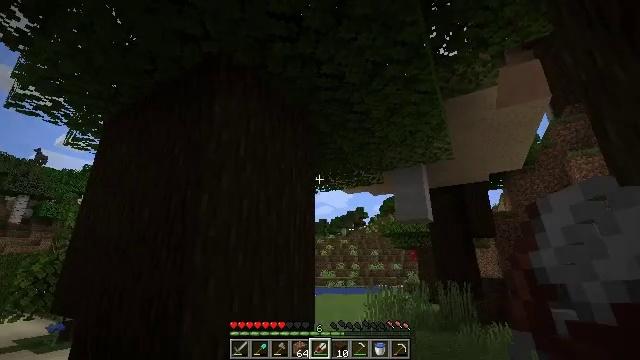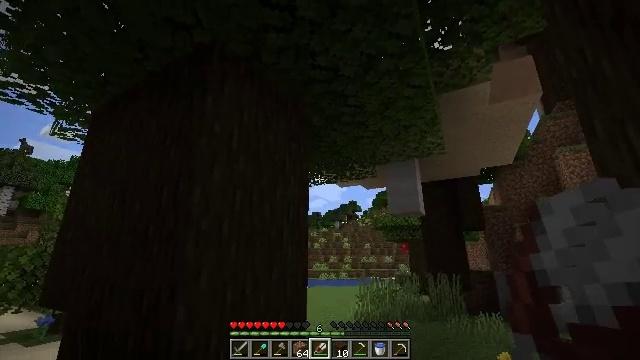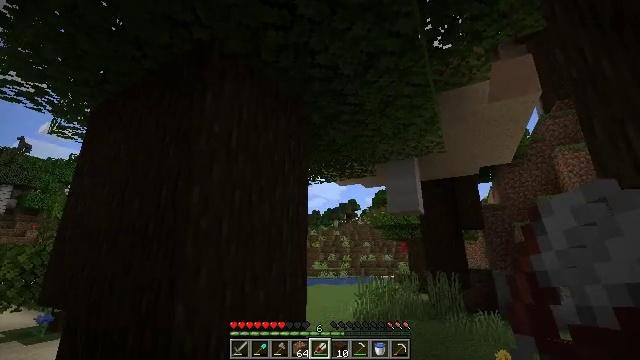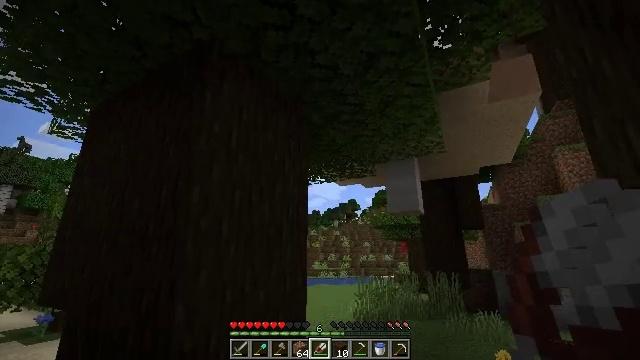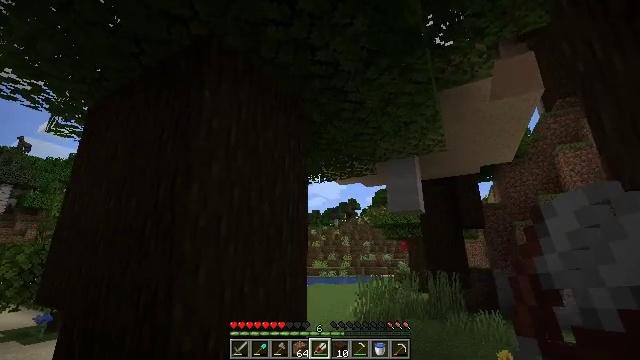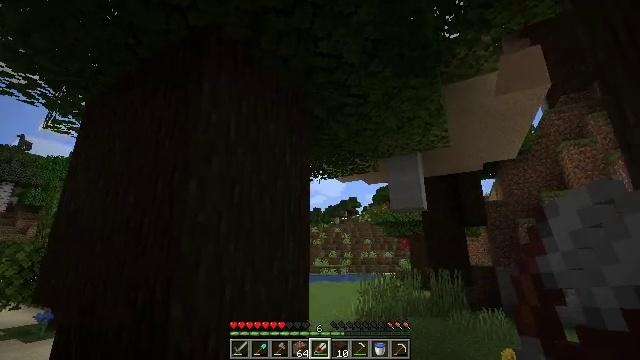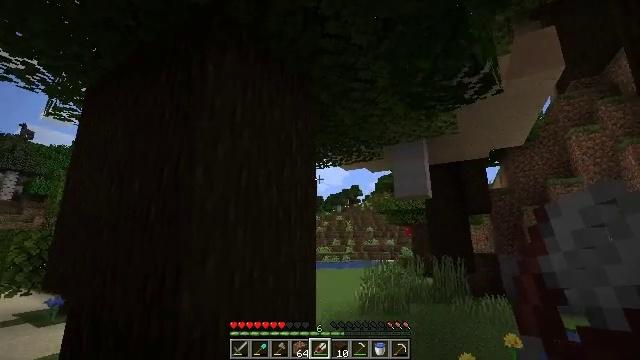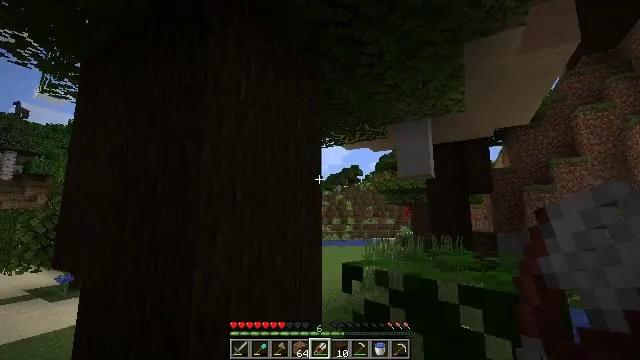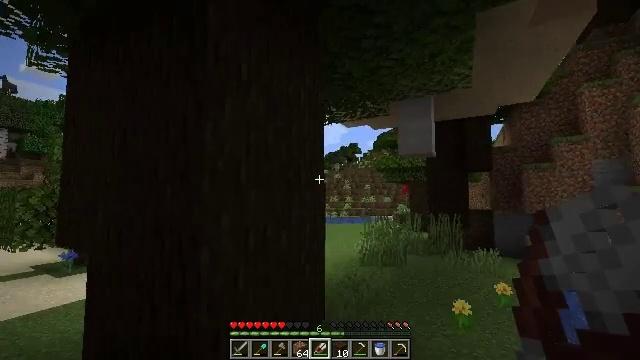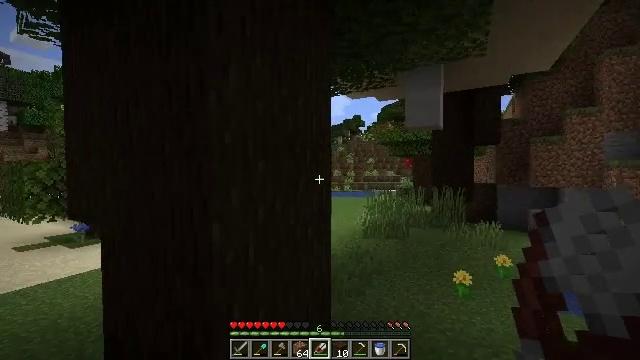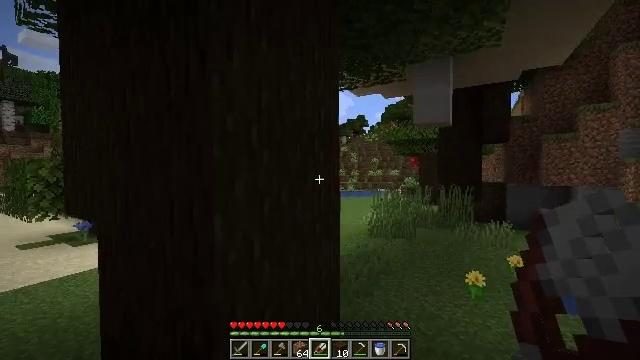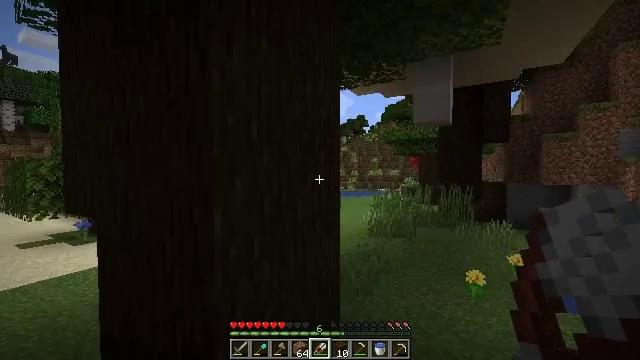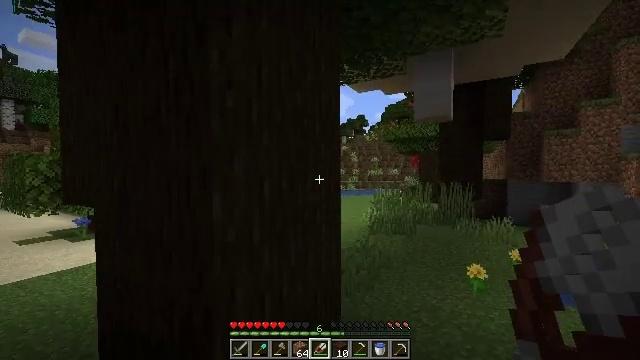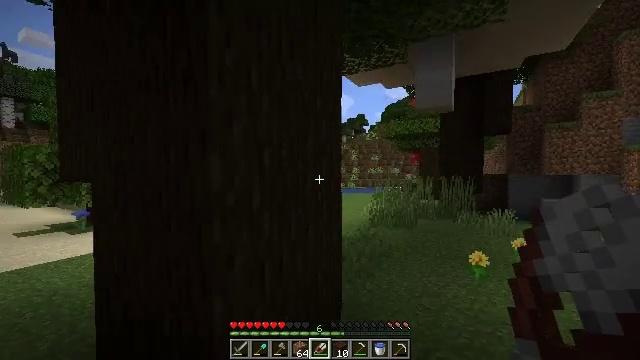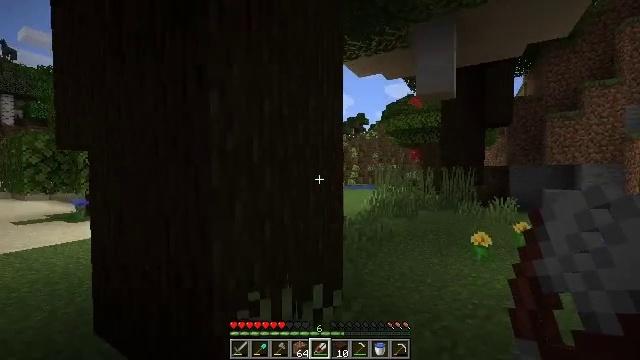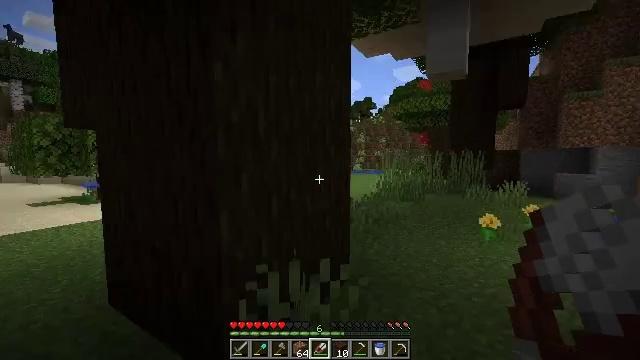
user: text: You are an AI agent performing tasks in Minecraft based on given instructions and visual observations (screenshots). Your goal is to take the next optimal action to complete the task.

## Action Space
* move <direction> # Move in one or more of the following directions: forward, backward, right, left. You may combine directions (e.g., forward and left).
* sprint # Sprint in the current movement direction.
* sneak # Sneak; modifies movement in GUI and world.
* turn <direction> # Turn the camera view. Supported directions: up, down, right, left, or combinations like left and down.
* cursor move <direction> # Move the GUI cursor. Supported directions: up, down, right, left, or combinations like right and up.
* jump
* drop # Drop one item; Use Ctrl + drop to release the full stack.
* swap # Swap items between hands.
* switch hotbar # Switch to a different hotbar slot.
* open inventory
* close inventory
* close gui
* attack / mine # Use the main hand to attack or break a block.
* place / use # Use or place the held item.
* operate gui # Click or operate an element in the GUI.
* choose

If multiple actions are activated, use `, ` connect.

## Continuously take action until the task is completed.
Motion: motion action
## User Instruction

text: Break the dark oak leaves for resources.
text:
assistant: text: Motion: turn right and down
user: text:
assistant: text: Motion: no_op
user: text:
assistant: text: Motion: no_op
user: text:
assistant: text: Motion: move forward
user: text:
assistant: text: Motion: move forward
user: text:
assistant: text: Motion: move forward, turn down
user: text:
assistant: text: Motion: move forward, turn down
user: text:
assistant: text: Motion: move forward, turn down
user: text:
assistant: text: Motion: move forward, turn down
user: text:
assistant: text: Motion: no_op
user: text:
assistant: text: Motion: no_op
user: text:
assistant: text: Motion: no_op
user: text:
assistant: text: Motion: no_op
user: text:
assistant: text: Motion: no_op
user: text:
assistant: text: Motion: turn left and down
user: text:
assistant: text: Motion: turn left and down
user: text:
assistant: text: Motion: turn left
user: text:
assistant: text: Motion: move forward, turn left and up
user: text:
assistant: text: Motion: move forward, turn left
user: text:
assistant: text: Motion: move forward, turn left
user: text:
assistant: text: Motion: move forward, turn left
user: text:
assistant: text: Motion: move forward, turn left
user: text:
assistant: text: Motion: move forward, turn left
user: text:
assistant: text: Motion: move forward, turn left and down
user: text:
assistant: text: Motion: move forward
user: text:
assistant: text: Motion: move forward
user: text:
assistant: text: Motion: move forward
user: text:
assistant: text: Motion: move forward
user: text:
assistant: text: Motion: move forward
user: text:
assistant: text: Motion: move forward